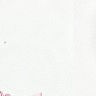
Metastatic tissue present: no